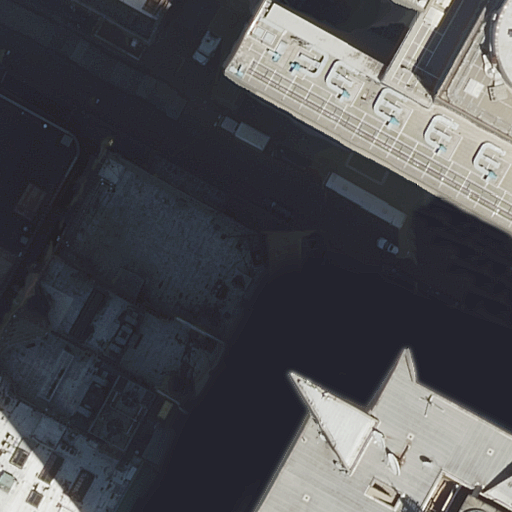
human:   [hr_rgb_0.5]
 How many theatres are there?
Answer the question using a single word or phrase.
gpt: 4

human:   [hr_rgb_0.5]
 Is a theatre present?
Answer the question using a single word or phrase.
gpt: yes

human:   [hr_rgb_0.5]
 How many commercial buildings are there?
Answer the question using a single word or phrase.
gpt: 0

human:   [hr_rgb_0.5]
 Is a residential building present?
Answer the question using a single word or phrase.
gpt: yes

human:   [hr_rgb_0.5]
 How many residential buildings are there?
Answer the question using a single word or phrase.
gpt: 2

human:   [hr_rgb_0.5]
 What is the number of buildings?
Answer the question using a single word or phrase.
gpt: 6

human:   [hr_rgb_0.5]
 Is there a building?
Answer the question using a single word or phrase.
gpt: yes

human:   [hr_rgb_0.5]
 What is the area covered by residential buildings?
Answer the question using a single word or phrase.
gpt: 10052m2

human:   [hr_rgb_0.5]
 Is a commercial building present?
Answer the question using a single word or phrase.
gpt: no

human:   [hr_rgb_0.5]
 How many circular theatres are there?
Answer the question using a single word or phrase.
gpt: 0

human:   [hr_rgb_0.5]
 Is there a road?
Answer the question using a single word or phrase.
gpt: yes

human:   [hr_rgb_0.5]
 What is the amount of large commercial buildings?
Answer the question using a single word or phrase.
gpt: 0

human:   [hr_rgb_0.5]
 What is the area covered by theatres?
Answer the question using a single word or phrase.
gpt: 1747m2

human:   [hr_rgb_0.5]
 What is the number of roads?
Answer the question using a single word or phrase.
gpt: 4

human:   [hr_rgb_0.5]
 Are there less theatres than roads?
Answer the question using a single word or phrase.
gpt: no

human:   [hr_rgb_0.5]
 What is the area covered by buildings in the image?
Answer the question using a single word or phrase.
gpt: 11799m2

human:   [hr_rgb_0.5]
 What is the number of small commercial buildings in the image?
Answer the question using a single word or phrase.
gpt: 0

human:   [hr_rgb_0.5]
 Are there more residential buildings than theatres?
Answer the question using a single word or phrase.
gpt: no

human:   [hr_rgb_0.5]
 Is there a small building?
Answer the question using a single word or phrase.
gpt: yes

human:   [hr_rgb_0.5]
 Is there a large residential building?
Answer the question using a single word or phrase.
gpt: yes

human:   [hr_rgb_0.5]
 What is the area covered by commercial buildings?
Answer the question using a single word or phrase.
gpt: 0m2

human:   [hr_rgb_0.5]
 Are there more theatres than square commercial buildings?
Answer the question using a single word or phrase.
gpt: yes

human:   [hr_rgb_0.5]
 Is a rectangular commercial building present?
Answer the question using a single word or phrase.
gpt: no

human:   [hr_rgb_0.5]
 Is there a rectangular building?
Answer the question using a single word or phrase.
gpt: yes

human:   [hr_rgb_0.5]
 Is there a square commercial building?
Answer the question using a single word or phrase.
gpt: no

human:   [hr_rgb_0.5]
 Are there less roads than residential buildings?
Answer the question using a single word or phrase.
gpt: no

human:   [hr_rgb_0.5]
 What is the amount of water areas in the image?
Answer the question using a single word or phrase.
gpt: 0

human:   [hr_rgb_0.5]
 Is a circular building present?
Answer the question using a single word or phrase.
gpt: no

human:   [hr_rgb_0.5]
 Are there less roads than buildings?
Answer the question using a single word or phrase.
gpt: yes

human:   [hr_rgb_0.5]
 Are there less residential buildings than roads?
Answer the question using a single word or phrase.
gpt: yes

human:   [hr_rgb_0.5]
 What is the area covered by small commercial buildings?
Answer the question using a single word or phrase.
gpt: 0m2

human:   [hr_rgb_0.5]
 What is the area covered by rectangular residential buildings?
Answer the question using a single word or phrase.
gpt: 0m2

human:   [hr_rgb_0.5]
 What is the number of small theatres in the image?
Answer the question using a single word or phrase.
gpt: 2

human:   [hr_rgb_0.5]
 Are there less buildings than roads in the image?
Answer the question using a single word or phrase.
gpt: no

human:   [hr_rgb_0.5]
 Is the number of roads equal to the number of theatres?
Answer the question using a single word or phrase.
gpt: yes

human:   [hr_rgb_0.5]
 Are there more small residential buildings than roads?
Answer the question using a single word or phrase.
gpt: no

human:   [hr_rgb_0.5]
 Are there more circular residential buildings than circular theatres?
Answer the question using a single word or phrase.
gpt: no

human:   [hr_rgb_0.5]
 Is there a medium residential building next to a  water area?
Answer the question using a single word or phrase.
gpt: no

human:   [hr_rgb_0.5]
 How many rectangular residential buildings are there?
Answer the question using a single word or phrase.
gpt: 0

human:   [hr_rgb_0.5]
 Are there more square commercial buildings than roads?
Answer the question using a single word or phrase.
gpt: no

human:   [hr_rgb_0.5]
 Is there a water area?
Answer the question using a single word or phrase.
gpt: no

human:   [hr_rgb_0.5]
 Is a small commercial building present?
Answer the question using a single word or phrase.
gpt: no

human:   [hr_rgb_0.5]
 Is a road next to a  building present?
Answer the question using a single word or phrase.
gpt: yes

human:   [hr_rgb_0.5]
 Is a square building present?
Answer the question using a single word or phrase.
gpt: no

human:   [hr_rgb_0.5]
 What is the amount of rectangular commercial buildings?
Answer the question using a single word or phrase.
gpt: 0

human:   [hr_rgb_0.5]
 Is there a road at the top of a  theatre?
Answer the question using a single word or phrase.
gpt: yes

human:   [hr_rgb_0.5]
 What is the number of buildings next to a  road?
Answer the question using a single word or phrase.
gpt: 6

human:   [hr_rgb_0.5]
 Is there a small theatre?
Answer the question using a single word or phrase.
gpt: yes

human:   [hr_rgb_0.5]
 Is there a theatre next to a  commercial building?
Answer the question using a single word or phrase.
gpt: no

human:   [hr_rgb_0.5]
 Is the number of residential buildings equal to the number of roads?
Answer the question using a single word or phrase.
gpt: no

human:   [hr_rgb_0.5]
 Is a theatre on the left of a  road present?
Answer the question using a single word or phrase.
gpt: yes

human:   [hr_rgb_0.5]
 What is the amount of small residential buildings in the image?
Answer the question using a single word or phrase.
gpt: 0

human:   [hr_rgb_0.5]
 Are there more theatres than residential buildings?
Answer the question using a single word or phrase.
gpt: yes

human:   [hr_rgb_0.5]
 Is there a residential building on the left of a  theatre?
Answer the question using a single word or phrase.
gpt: no

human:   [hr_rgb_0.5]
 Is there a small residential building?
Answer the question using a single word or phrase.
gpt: no

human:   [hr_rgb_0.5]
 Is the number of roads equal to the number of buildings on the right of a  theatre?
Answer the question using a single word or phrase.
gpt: yes

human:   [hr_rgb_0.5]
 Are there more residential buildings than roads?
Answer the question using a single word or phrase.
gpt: no

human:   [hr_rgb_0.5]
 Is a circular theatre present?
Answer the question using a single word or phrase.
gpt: no

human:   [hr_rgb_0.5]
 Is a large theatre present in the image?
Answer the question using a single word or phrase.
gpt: yes

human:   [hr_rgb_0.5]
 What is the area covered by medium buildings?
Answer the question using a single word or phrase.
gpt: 473m2

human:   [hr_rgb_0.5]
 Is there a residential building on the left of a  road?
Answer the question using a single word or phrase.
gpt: no

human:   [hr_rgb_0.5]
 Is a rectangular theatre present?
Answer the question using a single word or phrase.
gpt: yes

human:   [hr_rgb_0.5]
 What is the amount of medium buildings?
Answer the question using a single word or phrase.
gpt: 1

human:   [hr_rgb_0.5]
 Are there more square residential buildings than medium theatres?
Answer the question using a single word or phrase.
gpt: no